Field crop: maize
Growth stage: 1
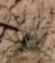
Species: lolium